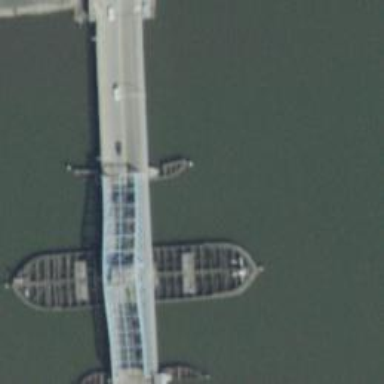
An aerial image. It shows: Swing-type movable footway bridge.